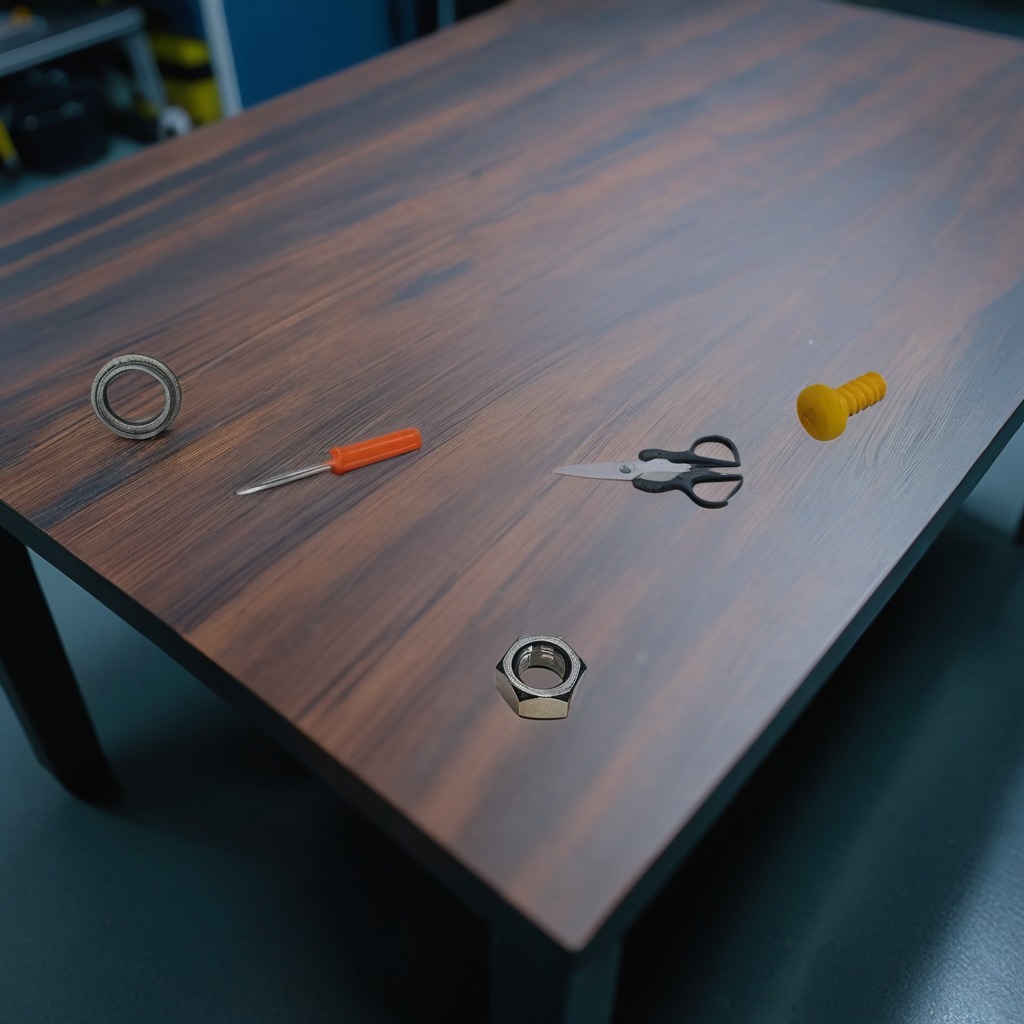
A metal ball bearing, a metal machine screw, a screwdriver, a metal nut, and a pair of scissors are lying on the old table in the garage at twilight.